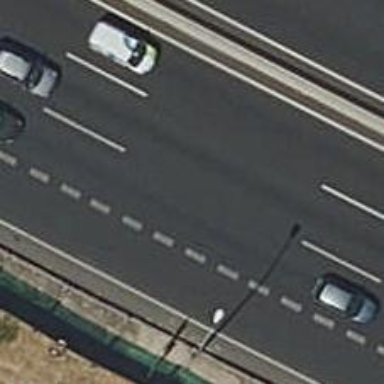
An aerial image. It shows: Asphalt motorway.